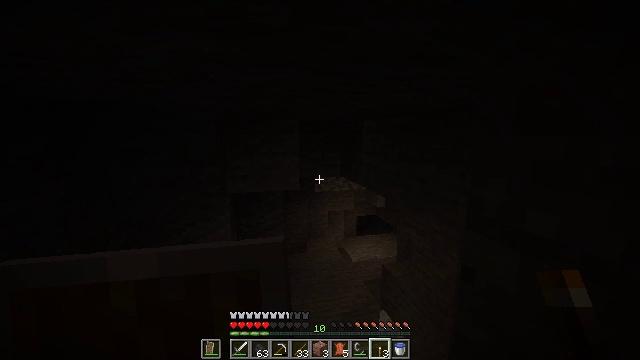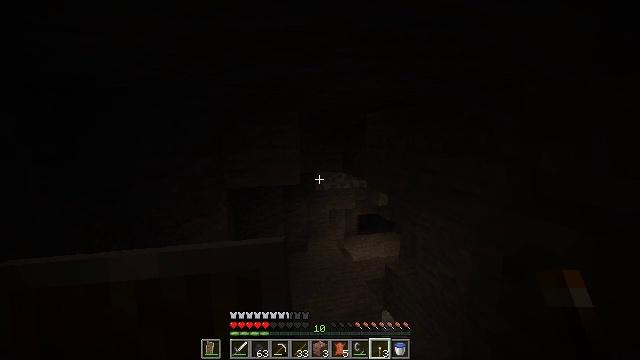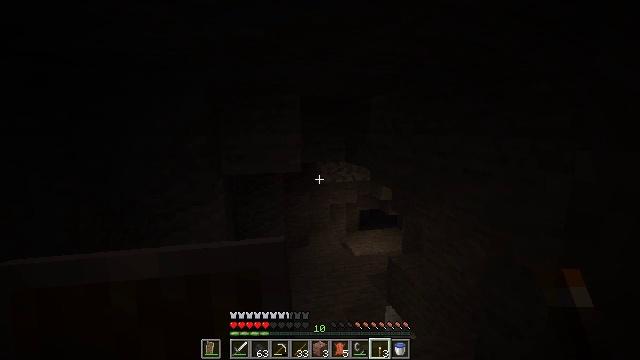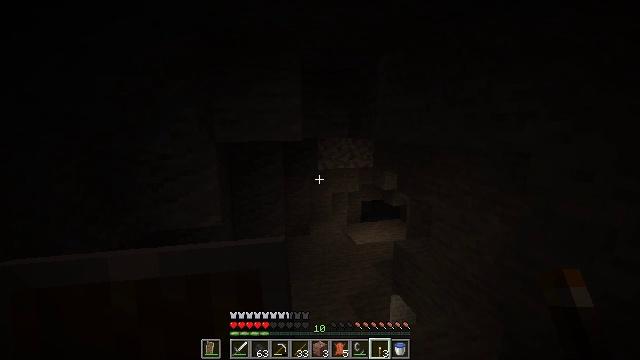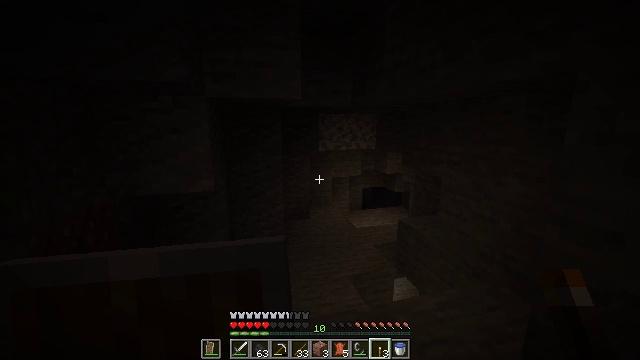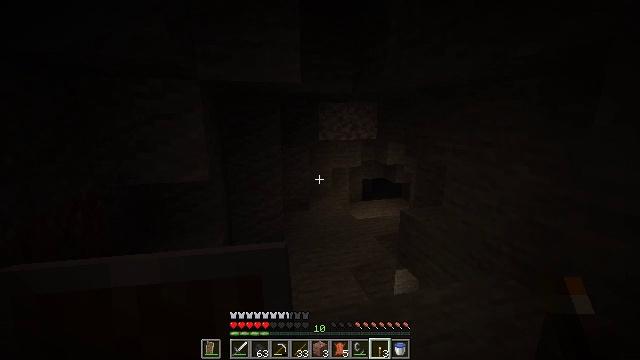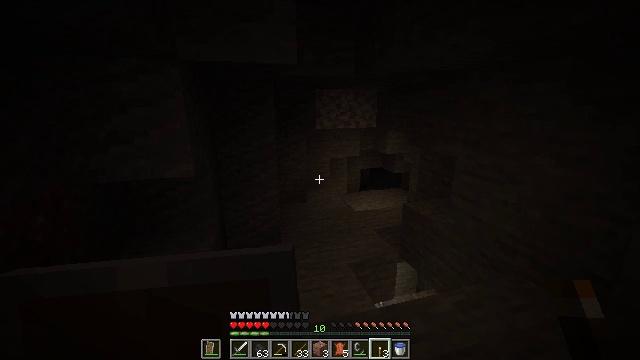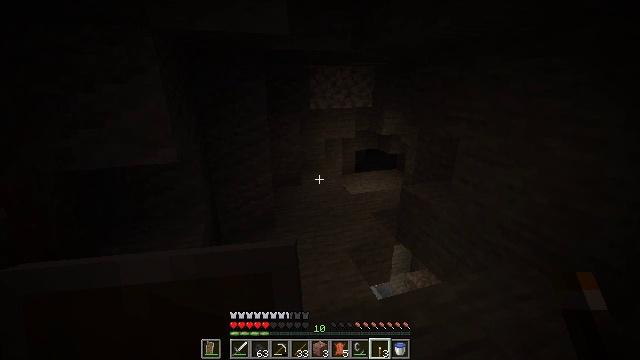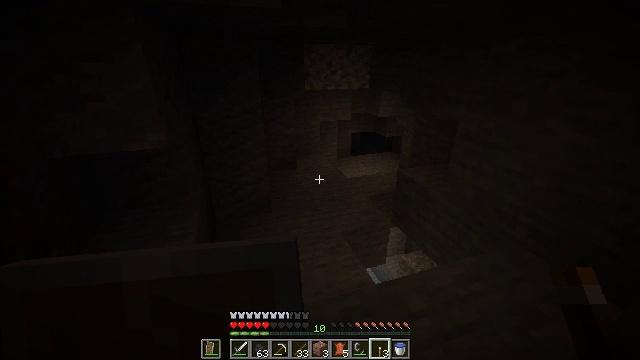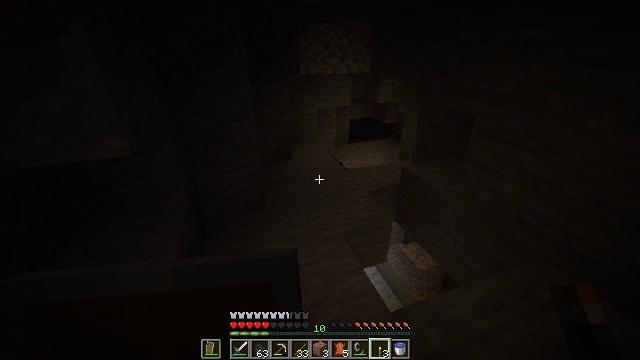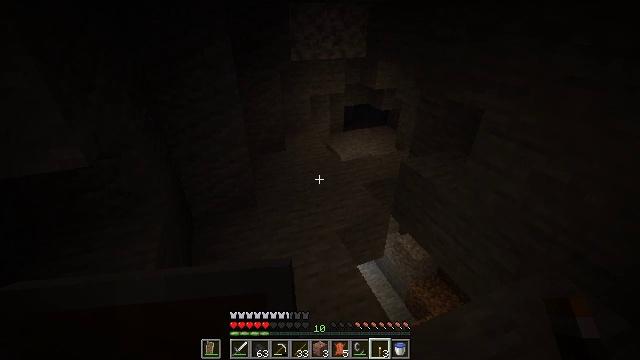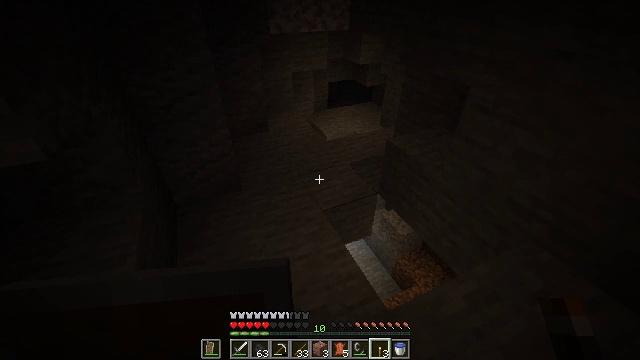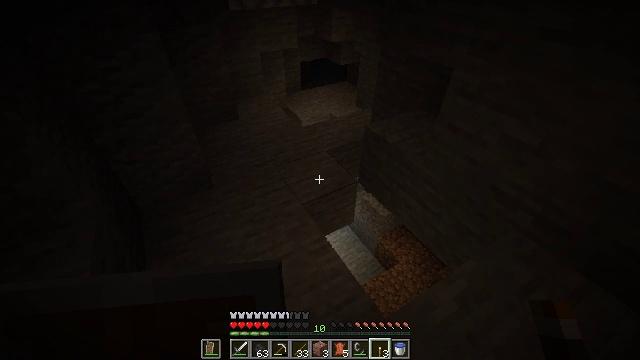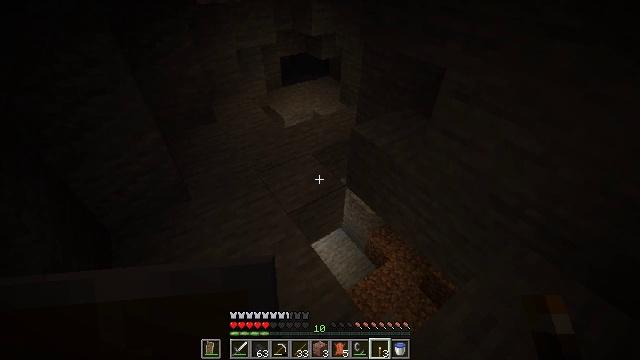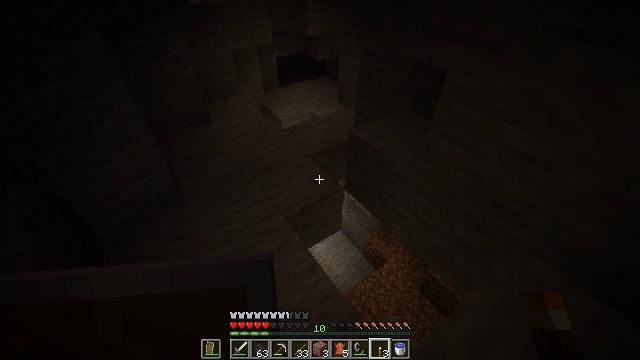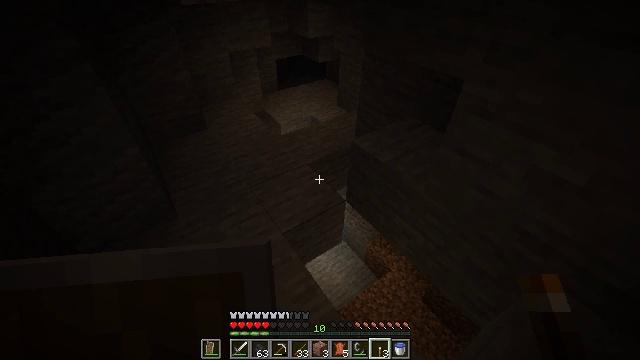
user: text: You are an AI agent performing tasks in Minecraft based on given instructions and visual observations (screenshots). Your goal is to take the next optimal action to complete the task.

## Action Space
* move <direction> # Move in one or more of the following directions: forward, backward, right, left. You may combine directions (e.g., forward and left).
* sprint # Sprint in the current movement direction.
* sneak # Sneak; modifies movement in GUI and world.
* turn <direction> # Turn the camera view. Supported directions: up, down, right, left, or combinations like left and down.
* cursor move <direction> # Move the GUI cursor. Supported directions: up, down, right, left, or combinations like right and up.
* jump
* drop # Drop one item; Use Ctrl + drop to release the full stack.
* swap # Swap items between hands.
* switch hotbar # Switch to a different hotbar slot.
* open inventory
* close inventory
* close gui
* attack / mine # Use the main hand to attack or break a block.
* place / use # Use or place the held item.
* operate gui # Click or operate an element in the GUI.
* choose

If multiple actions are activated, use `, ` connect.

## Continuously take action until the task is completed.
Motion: motion action
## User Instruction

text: Remove a cornflower from the inventory.
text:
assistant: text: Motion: move forward
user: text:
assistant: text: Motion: move forward
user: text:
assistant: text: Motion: move forward
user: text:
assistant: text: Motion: move forward, turn down
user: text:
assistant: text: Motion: move forward, turn down
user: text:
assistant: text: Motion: move forward, turn down
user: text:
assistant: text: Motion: move forward, turn right and down
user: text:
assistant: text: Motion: move forward, turn right and down
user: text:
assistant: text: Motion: move forward, turn down
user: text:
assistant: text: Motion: move forward, turn right and down
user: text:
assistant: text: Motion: move forward, turn right and down
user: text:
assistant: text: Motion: move forward, turn right and down
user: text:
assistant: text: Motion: move forward, turn right and down
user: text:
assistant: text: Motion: move forward
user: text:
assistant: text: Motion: move forward
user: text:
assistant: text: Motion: move forward
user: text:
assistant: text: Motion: move forward
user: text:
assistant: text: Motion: move forward
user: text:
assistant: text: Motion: move forward
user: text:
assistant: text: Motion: turn up
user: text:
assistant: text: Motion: turn right and up
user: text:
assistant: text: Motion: turn right and up
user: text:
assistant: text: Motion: turn right and up
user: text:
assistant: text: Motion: no_op
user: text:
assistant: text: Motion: no_op
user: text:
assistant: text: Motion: no_op
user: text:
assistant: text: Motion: no_op
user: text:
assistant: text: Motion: no_op
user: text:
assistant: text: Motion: no_op
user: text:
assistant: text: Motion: no_op